Question: This problem drives me crazy. I have a bidirectional One2Many relation. When I load the "One" over 'entitymanager.find()' the list of related objects is null.
What is wrong, that the relationship is not populated?
Here is my Code...
'''
@Entity
@Table(name = "CREDIT_APPROVAL")
public class CreditApproval extends FourEyesTask<CreditApproval> {
@OneToMany(mappedBy = "credit", cascade=CascadeType.ALL, fetch=FetchType.EAGER)
private Set<AddedDebtorApproval> addedDebtors = null;
'''
'''
CREATE TABLE "LPM"."ADD_DEBTOR_APPROVAL" (
"ID" DECIMAL(10 , 0) NOT NULL GENERATED ALWAYS AS IDENTITY ( START WITH 1 INCREMENT BY 1 MINVALUE 1 MAXVALUE <PHONE> NO CYCLE NO CACHE),
"CREDIT_ID" DECIMAL(10 , 0) NOT NULL,
"DEBTOR_ID" VARCHAR(14) NOT NULL,
"NAME_LONG" VARCHAR(400)
)
'''
'''
@Entity
@Table(name = "ADD_DEBTOR_APPROVAL")
public class AddedDebtorApproval {
@ManyToOne(optional=false)
@JoinColumn(name="credit_id", nullable=false, referencedColumnName = "credit_id")
private CreditApproval credit;
private String debtor_id;
@Id
@GeneratedValue(strategy=GenerationType.IDENTITY)
private int id;
private String name_long;
'''
In my testdata I have one AddedDebtorApproval entry with credit_id = 22 and in the CreditApproval Table I have also one entry with credit_id = 22.
When I load the creditApproval Entity ("One") 'entityManager.find(CreditApproval.class, bean.getCredit_id());' the relation to the many is null.
the object-relational-mapping.xml ist this:
'''
<?xml version="1.0" encoding="UTF-8"?>
<entity-mappings version="1.0"
xmlns="http://java.sun.com/xml/ns/persistence/orm" xmlns:xsi="http://www.w3.org/2001/XMLSchema-instance"
xsi:schemaLocation="http://java.sun.com/xml/ns/persistence/orm http://java.sun.com/xml/ns/persistence/orm_1_0.xsd">
<schema>LPM</schema>
<entity class="com.ibm.lpm.history.jpa.CreditHistory" access="PROPERTY" />
<entity class="com.ibm.lpm.history.jpa.DebtorHistory" access="PROPERTY" />
<entity class="com.ibm.lpm.credit.jpa.CreditBasic" access="PROPERTY">
<named-query name="findCreditBasicByTransactionNumber">
<query>
<![CDATA[SELECT c FROM CreditBasic c WHERE c.transactionNumber = :transactionNumber]]>
</query>
</named-query>
</entity>
<entity class="com.ibm.lpm.debtor.jpa.DebtorBasic" access="PROPERTY" />
<entity class="com.ibm.lpm.rating.jpa.DebtorRating" access="PROPERTY" />
<entity class="com.ibm.lpm.codes.jpa.PropCode" access="PROPERTY" />
</entity-mappings>
'''
persistence.xml is this:
'''
<?xml version="1.0" encoding="UTF-8"?>
<persistence version="1.0" xmlns="http://java.sun.com/xml/ns/persistence" xmlns:xsi="http://www.w3.org/2001/XMLSchema-instance" xsi:schemaLocation="http://java.sun.com/xml/ns/persistence http://java.sun.com/xml/ns/persistence/persistence_1_0.xsd">
<persistence-unit name="LPMJPA" transaction-type="JTA">
<jta-data-source>jdbc/lpmDs</jta-data-source>
<mapping-file>object-relational-mapping.xml</mapping-file>
<class>com.ibm.lpm.history.jpa.HistoryCommon</class>
<class>com.ibm.lpm.foureyes.taskqueue.jpa.FourEyesTask</class>
<class>com.ibm.lpm.foureyes.taskqueue.jpa.DebtorApproval</class>
<class>com.ibm.lpm.foureyes.taskqueue.jpa.CreditApproval</class>
<class>com.ibm.lpm.foureyes.taskqueue.jpa.AddedDebtorApproval</class>
</persistence-unit>
</persistence>
'''
Eclipse gives a notification that those xxxxxApproval classes are already specified in the mapping-file (which is true).
In Eclipse in the Project Explorer, when I open the JPA Entities the CreditApproval shows a small Icon with a "?" in front of the relation to AddedDebtors. The Icon for the other direction, inside the AddedDebtorsApproval Entity, is showing a Many2One relation.

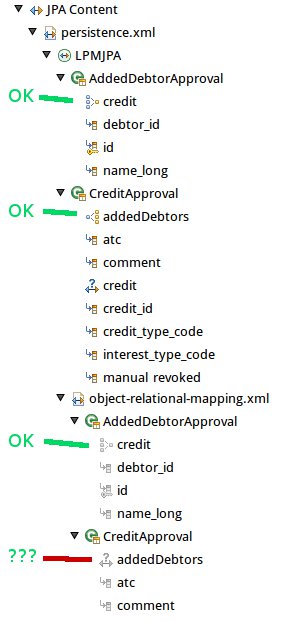
Answer: Your mapping file shows it is changing the access type of CreditApproval to PROPERTY while the annotation for the collection is on the field. This likely causes it to ignore the annotation, using a default relation instead. Fix the access to match the annotations you want to use so they don't conflict.